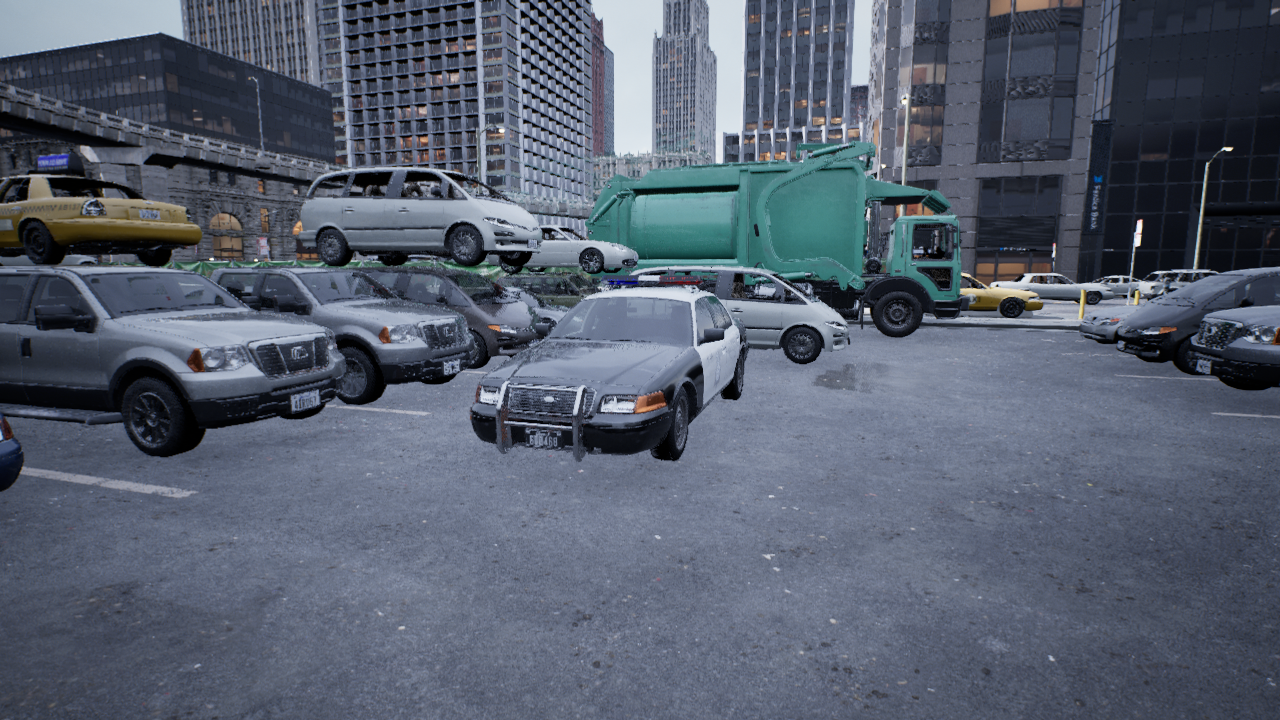
Venue: arterial
Lighting: overcast
Vehicle rig: sedan